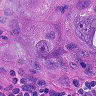
Metastatic tissue present: yes